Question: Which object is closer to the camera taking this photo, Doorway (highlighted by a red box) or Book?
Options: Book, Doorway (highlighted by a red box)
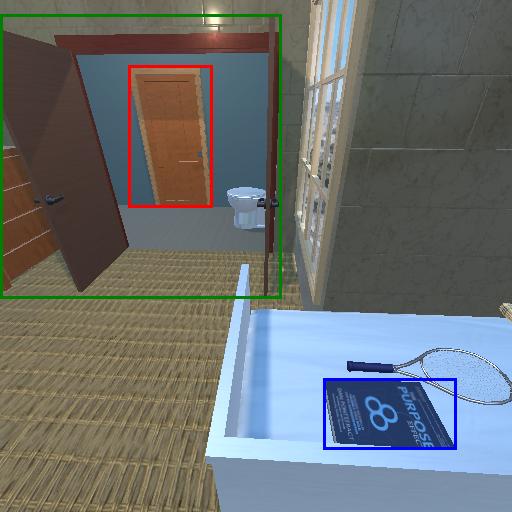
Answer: Book